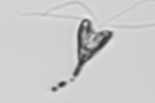
Label: Pyramimonas_longicauda